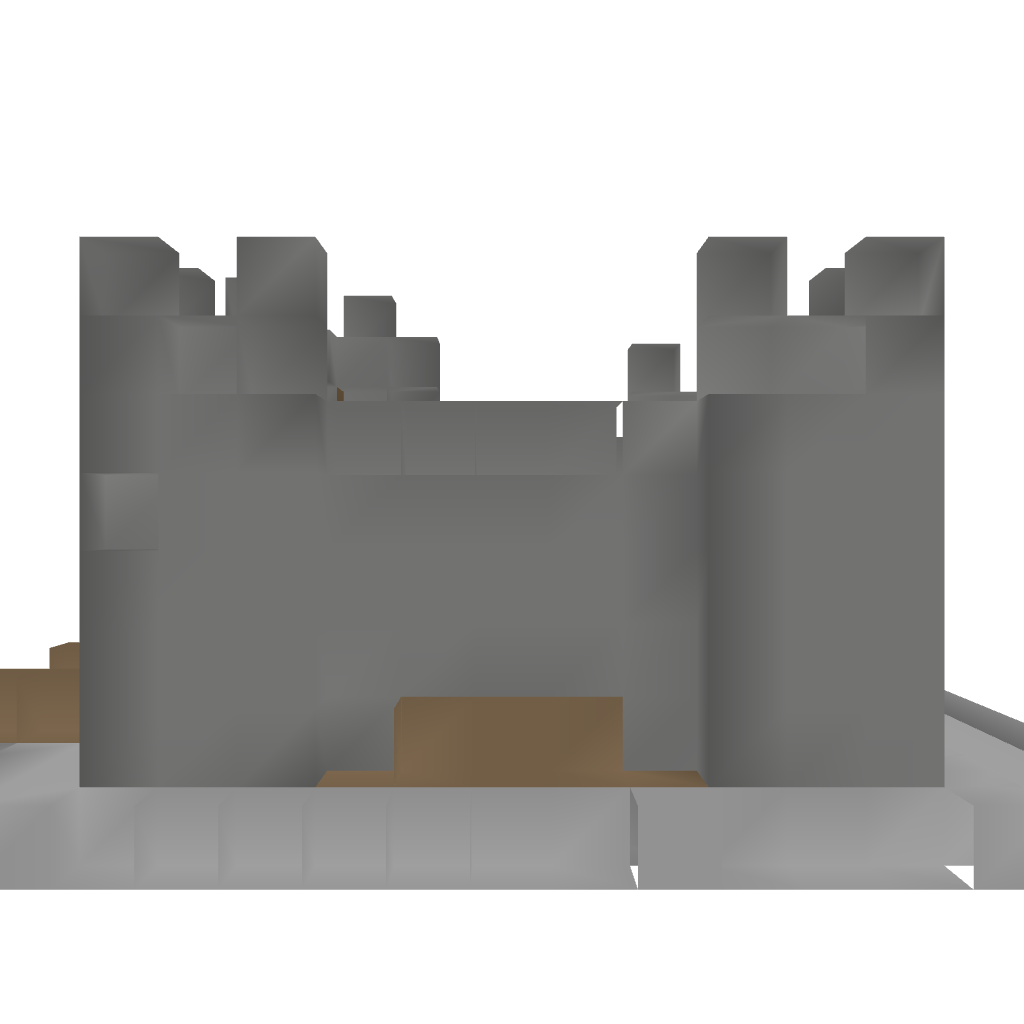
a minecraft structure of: Furnished Mini Castle